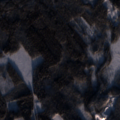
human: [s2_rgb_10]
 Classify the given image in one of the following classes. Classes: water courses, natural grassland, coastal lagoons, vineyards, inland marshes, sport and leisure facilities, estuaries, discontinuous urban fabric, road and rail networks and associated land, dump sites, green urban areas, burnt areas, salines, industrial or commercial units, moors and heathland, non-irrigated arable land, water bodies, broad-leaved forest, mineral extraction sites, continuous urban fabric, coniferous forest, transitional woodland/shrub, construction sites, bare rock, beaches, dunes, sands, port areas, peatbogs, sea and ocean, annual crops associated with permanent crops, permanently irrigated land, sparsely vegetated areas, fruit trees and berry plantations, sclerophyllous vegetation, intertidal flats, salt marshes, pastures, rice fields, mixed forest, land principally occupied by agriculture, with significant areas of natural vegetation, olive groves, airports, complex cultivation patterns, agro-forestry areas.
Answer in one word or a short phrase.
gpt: land principally occupied by agriculture, with significant areas of natural vegetation, coniferous forest, mixed forest, transitional woodland/shrub